Interaction volume radius: 5 \u00c5
Interaction volume height: 50 \u00c5
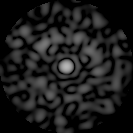
Disorder parameter: 0.8433